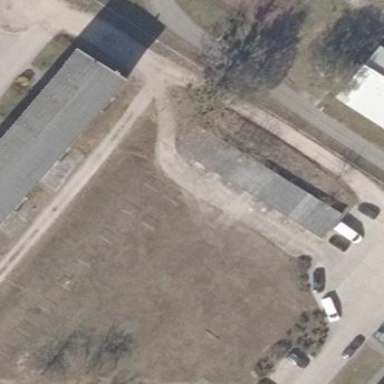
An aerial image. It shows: Group of garages.